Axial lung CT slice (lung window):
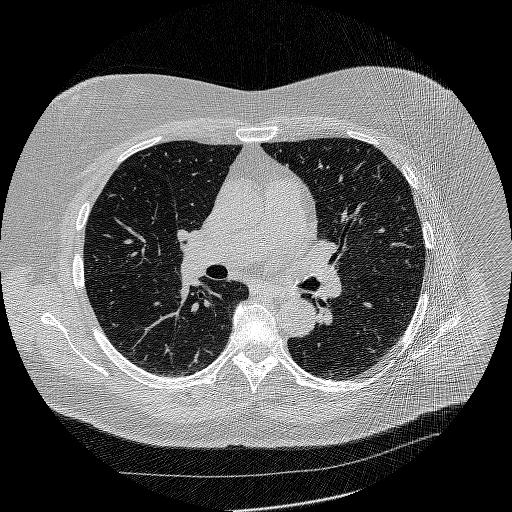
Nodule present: no